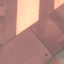
Land use / land cover: AnnualCrop